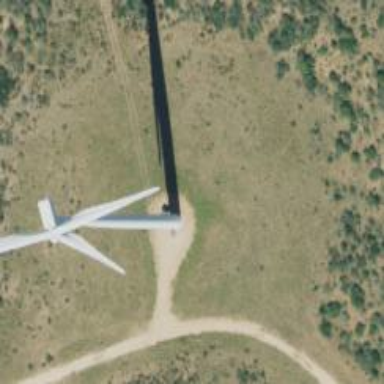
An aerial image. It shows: Wind generator in the form of horizontal axis wind turbine.